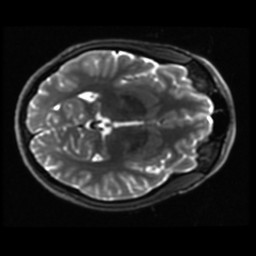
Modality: T2w
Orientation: axial
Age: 23
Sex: male
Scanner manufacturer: ge
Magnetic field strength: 3 T
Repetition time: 8.947 s
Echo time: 0.09798 s